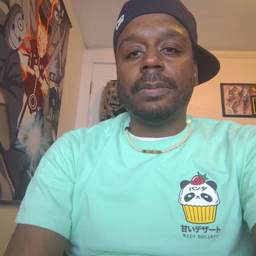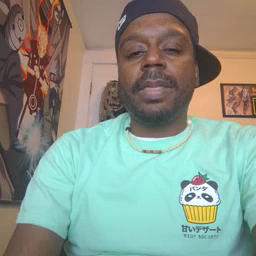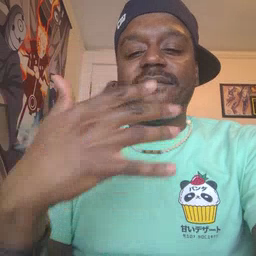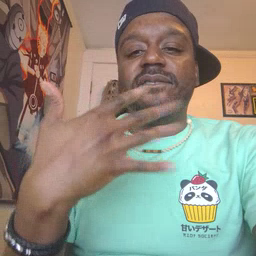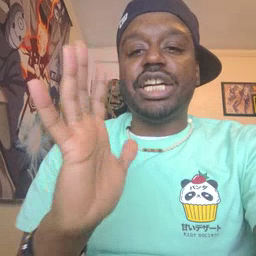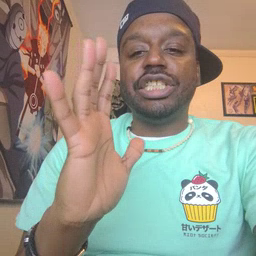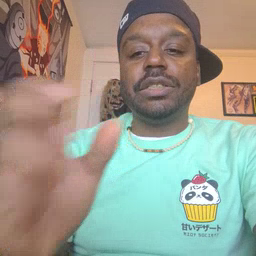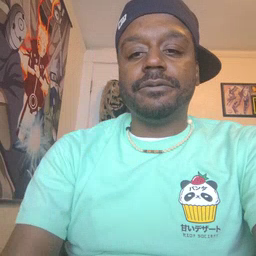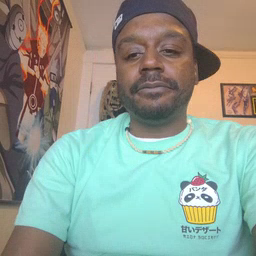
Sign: finish